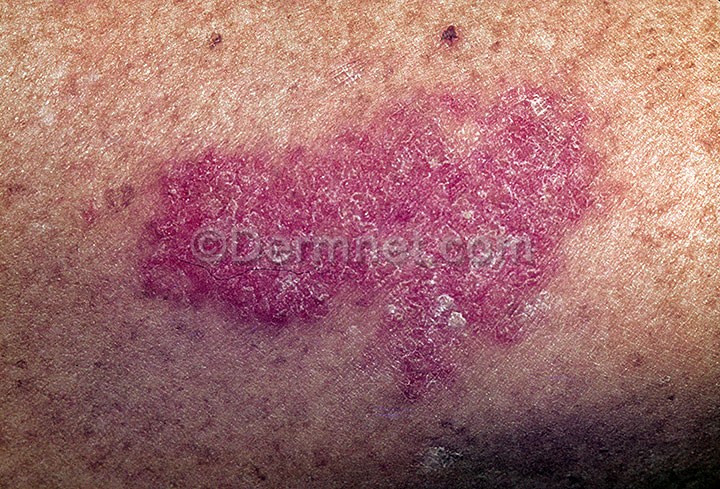
Disease: Actinic Keratosis Basal Cell Carcinoma and other Malignant Lesions